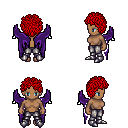
a pixel art fantasy rpg character, female body template, human, dark skin, purple wings, metal pants, red curly afro hairstyle, metal boots, four views (front, back, left, right), 2x2 character sprite sheet, small pixel art, hard edges, no anti-aliasing